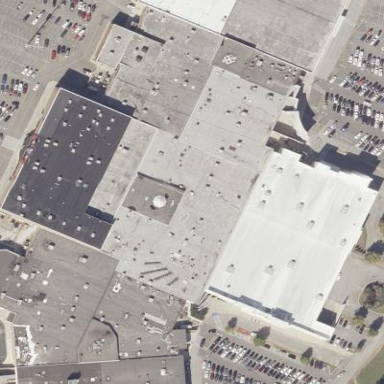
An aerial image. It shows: Mall building.